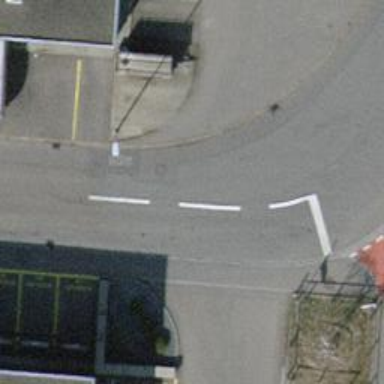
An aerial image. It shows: Unclassified road with asphalt surface. The sidewalk on the right side also has asphalt surface.